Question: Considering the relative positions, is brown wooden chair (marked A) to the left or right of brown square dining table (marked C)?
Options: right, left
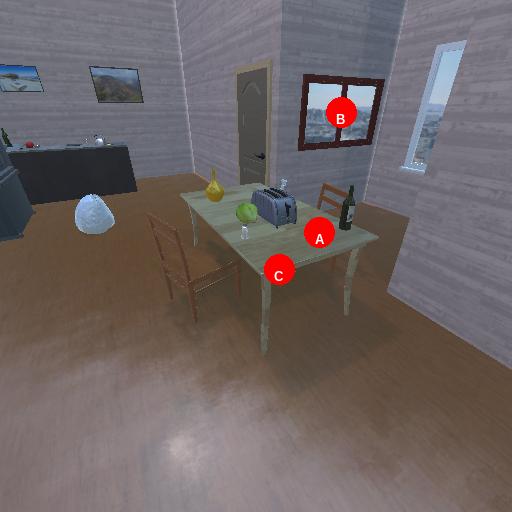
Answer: right